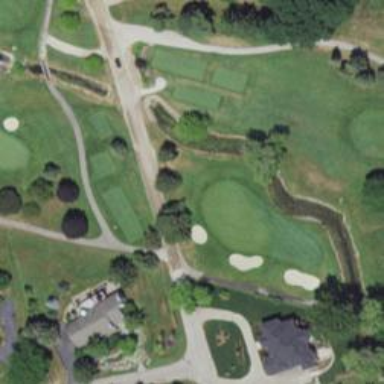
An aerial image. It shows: View of golf hole.